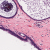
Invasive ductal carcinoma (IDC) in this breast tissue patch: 0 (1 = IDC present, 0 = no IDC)